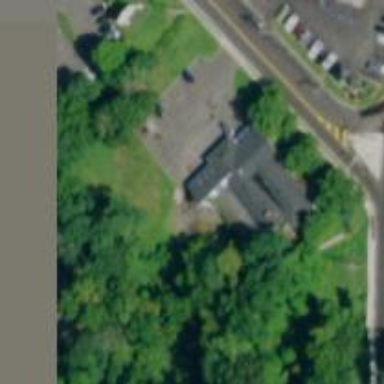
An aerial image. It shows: Veterinary facility.